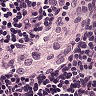
Metastatic tissue present: no